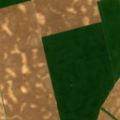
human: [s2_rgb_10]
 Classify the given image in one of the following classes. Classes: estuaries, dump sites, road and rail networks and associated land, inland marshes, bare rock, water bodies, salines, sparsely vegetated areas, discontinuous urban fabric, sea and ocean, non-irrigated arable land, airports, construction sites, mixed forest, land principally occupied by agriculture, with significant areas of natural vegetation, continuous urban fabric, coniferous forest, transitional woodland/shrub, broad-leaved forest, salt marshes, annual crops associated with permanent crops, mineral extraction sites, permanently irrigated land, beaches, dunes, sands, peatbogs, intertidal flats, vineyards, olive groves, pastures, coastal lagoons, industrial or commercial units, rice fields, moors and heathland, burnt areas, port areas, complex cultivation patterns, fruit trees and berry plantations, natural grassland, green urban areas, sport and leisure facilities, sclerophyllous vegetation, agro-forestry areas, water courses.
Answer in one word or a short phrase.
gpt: non-irrigated arable land